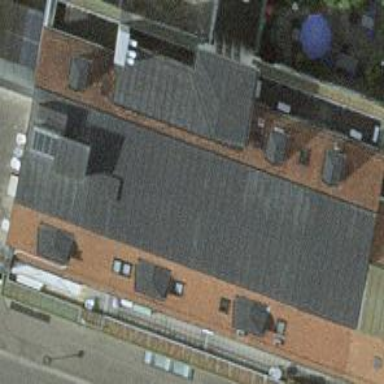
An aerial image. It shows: Building with double saltbox roof design.